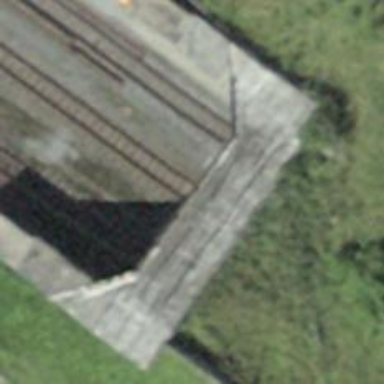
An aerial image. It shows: Narrow-gauge railway tunnel with electrified contact line. The tunnel is part of siding with one track.